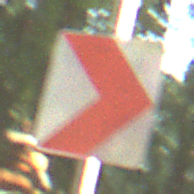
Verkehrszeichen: RichtungstafelnInKurvenKleinLinks
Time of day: SunriseSunset
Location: Outdoor (Suburban)
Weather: Clear
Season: NotSpecified
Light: Natural